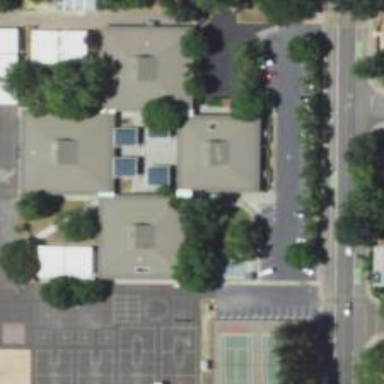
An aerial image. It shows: School.